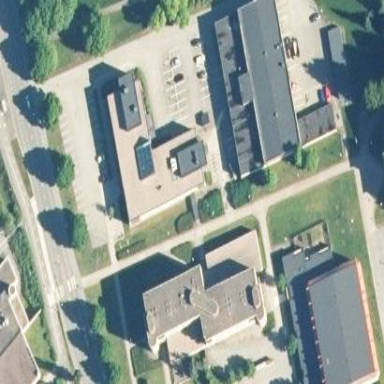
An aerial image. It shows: School building.